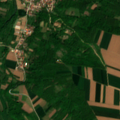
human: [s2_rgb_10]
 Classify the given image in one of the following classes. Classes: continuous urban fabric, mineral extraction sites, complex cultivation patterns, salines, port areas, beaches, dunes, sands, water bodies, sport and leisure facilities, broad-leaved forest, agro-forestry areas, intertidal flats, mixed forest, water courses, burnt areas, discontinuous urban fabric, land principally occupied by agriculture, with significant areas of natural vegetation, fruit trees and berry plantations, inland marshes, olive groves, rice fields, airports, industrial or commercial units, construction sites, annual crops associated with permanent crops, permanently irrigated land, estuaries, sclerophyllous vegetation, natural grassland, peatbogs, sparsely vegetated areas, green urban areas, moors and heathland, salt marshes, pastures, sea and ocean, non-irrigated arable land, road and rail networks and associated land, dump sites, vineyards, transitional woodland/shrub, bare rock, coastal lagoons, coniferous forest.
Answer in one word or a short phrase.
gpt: discontinuous urban fabric, non-irrigated arable land, land principally occupied by agriculture, with significant areas of natural vegetation, broad-leaved forest, transitional woodland/shrub